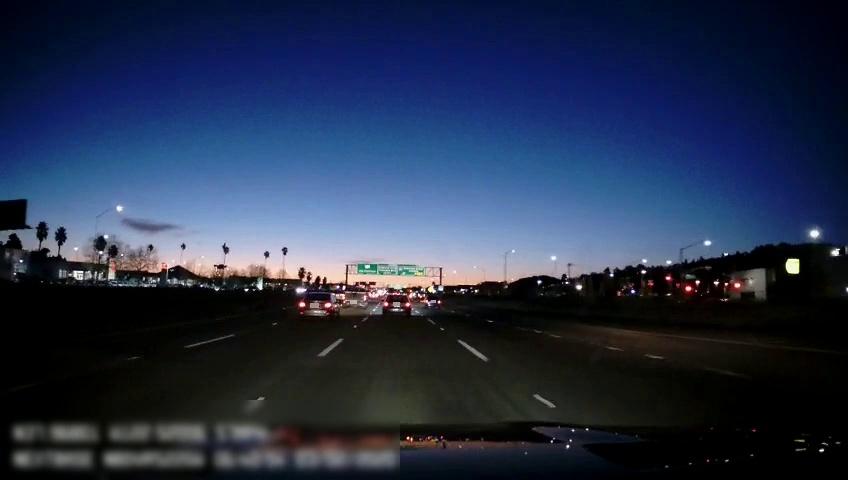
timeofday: Night
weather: Other
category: Drivable Space
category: Vehicles | Car
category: Vehicles | Truck
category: Vehicles | Car
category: Vehicles | Car
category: Vehicles | Car
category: Lanes | Alternate Lane
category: Lanes | Alternate Lane
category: Lanes | Current Lane
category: Lanes | Current Lane
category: Lanes | Alternate Lane
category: Lanes | Alternate Lane
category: Traffic | Signs
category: Traffic | Signs
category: Traffic | Signs